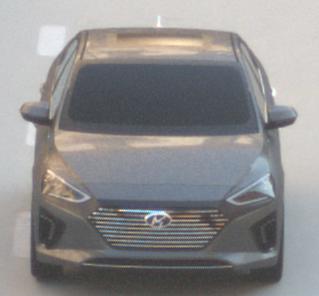
Make: Hyundai
Model: IONIQ Hybrid
Detailed model: IONIQ (AE) Hybrid
Model produced from: 2016/10
Model produced until: 2018/08
Doors: 5
Color: gray
Road condition: dry road
Daytime: morning or afternoon
Contrast: low contrast